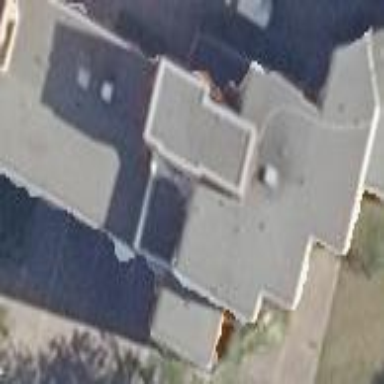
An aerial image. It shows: Apartment building with flat roof.